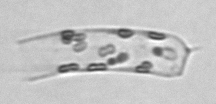
Label: Guinardia_striata